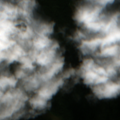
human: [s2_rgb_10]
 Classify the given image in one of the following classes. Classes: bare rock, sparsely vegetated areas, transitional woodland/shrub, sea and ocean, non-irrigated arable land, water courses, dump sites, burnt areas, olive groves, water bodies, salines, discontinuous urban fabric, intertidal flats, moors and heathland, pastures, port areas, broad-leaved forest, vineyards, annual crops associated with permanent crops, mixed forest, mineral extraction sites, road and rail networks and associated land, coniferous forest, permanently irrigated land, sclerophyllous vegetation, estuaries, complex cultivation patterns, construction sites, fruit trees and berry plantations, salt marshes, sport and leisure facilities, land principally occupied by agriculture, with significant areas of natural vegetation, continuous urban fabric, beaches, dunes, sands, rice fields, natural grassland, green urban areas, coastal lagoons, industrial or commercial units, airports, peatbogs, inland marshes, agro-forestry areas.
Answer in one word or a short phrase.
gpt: coniferous forest, mixed forest